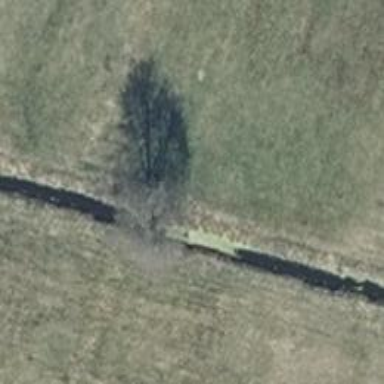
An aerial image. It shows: Deciduous broadleaved tree.